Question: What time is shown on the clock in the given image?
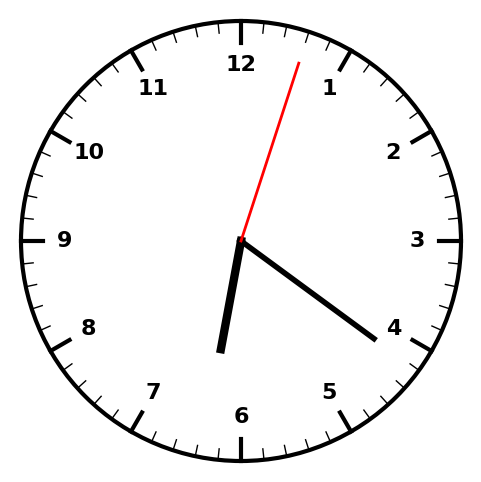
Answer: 06:21:03